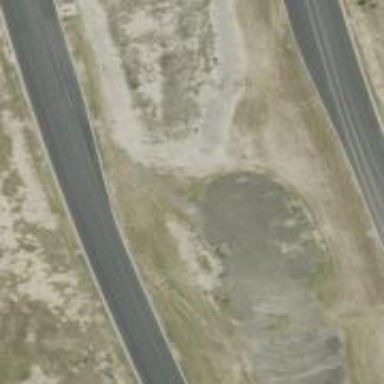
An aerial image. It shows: Asphalt surface.